Field crop: maize
Growth stage: 1
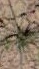
Species: salsola